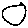
Label: circle